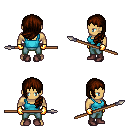
a pixel art fantasy rpg character, male body template, human, tanned skin, teal pirate shirt, teal pants, brown left-swept hairstyle, gold gloves, maroon shoes, spear, four views (front, back, left, right), 2x2 character sprite sheet, small pixel art, hard edges, no anti-aliasing